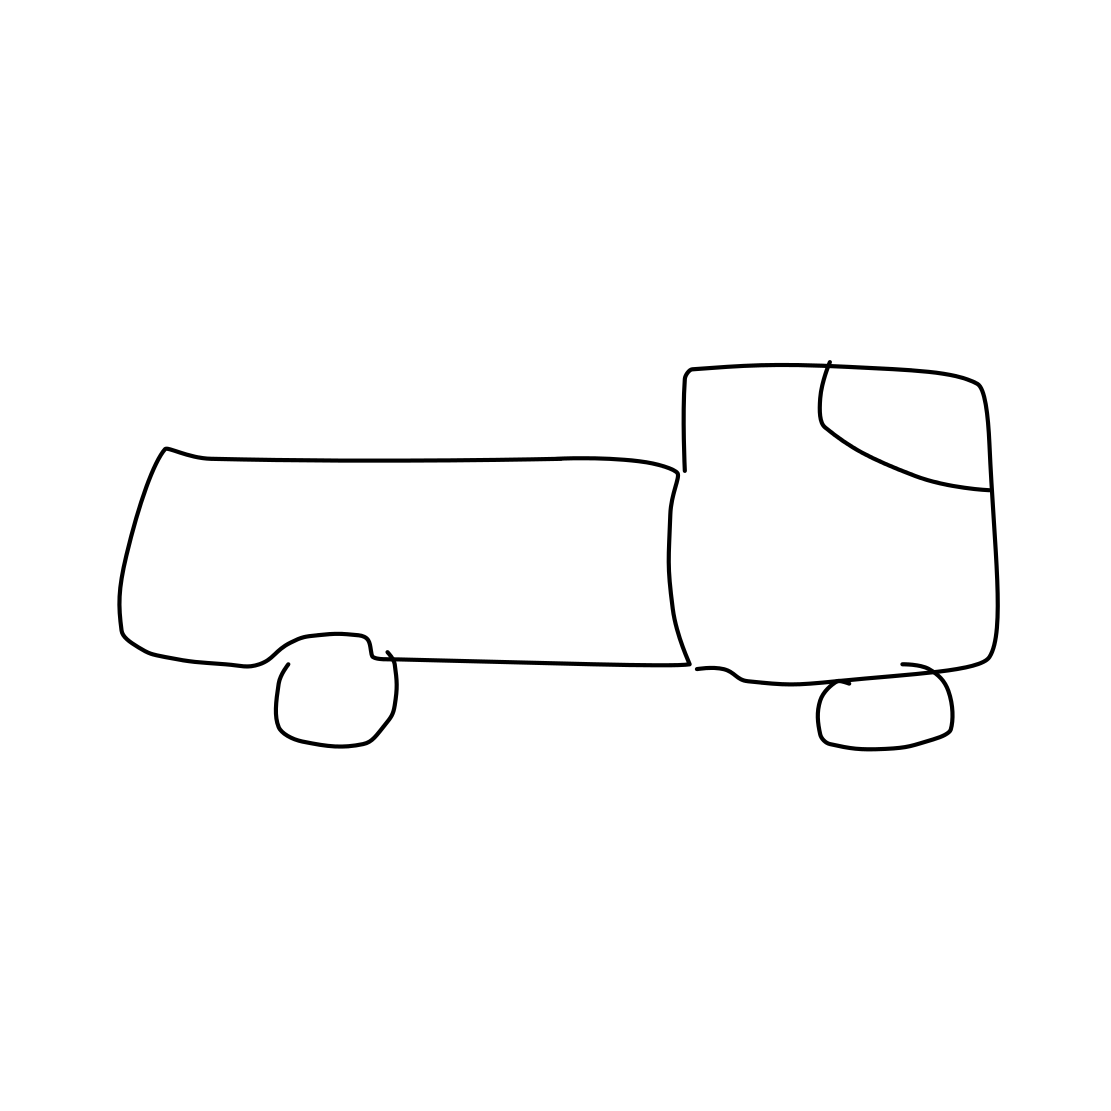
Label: pickup truck